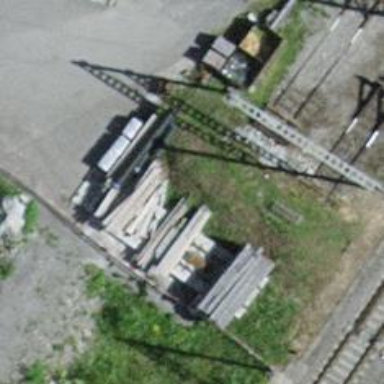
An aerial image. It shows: Railway buffer stop.